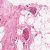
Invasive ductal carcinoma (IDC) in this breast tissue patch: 0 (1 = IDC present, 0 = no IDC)